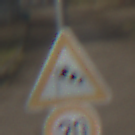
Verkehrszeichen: SeitenwindVonLinks
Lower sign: Geschwindigkeit20
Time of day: MorningAfternoon
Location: Outdoor (Suburban)
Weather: PartlyCloudy
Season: NotSpecified
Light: Natural